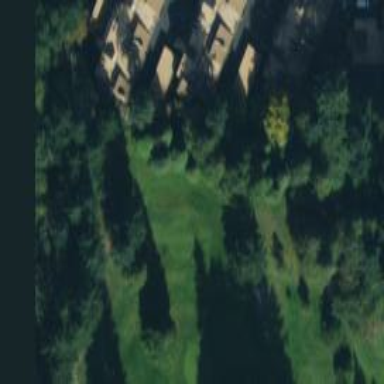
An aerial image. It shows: View of golf hole.